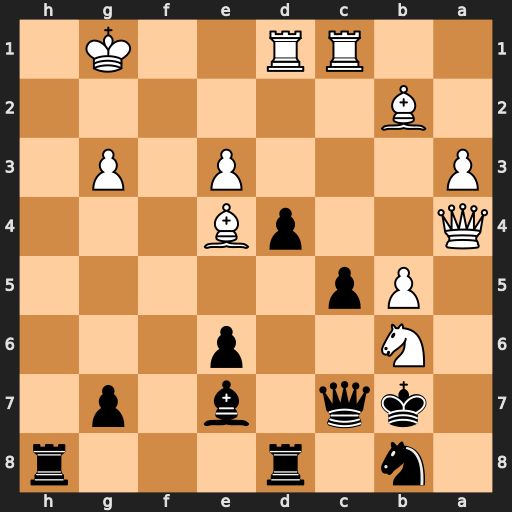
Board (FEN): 1n1r3r/1kq1b1p1/1N2p3/1Pp5/Q2pB3/P3P1P1/1B6/2RR2K1
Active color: b
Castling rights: -
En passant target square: -
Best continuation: Kxb6 Kg2 Bh4 gxh4 Rxh4